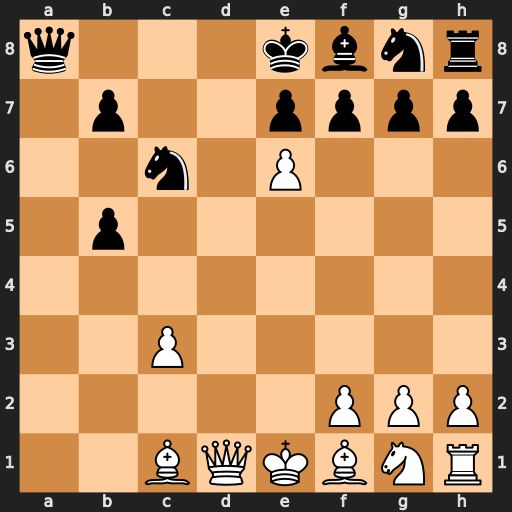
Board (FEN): q3kbnr/1p2pppp/2n1P3/1p6/8/2P5/5PPP/2BQKBNR
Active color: w
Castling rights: Kk
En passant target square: -
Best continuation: Qd7#